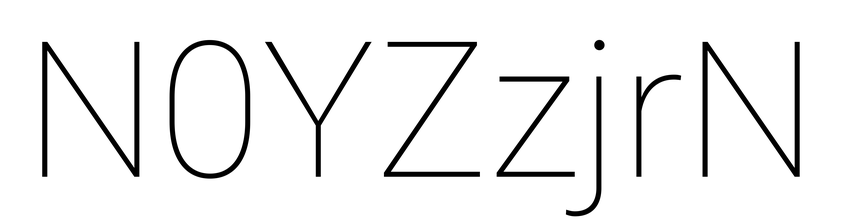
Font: Roboto_Thin